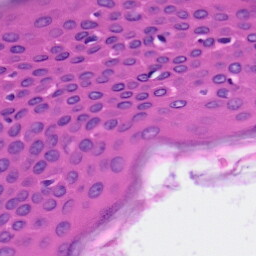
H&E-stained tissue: Skin